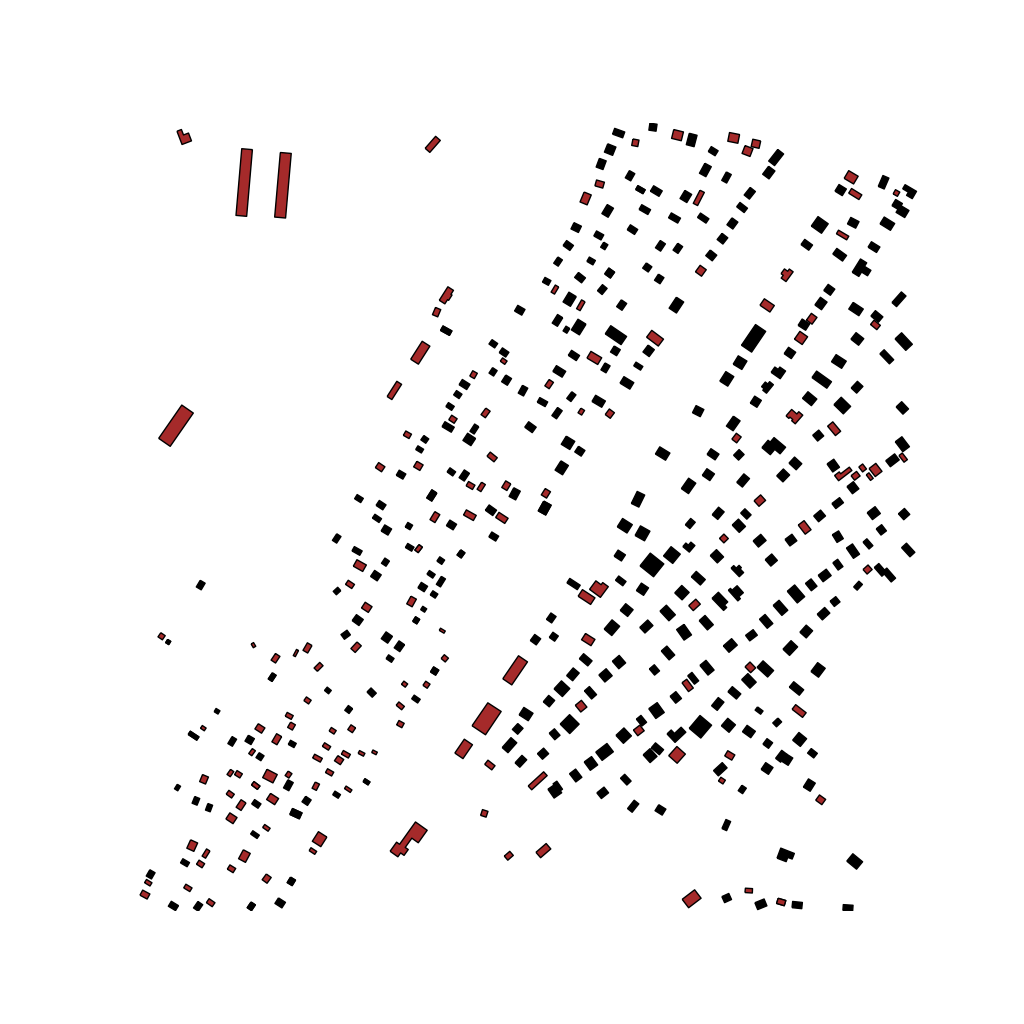
Tags: overhead vector_map, business, recreation, residential, special, historical, soviet, high_rise, individual_rise, low_rise, density_2, Building, Facility, 1.0 km²